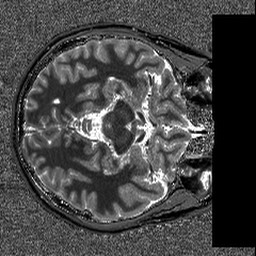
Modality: T1map
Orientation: axial
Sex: male